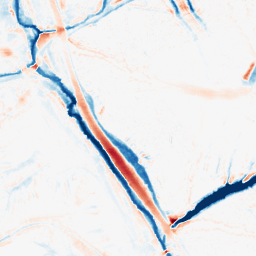
Category: morphological
Decomposition family: morphological
Decomposition parameters: operation: average
size: 10
Upsampling method: linear_exact
Upsampling parameters: scale: 2
Upsampling scale: 2